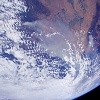
Label: cloud